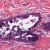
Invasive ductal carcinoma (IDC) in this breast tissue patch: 0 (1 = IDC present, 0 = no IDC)